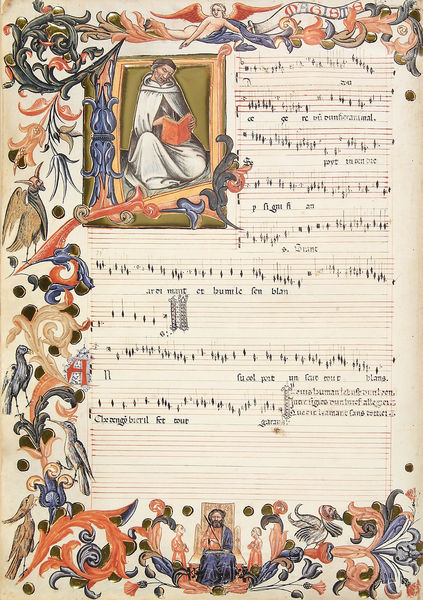
Titel: Codex Squarcialupi
Künstler: Squarcialupi Codex Meister
Institution: Florenz, Bibliotheca Medicea Laurenziana
Schlagwörter: blau, feder, gott, mann, vogel, blumen, bunt, weiss, zeichnung, rot, ornament, bibel, vögel, musik, pflanzen, engel, ranken, schrift, noten, linien, figuren, thron, floral, lesen, verzierung, buch, illustration, buchstabe, tron, beten, gebet, pracht, singen, jesus, schreiben, mittelalter, mönch, blumenranken, lied, buchmalerei, choral, rankenornament, bögel, feer, a